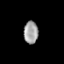
Tissue: prostate
Cell type: Endothelial cells
Senescence score: 0.6883
Nuclear area (px): 313
Mean DAPI intensity: 161.863